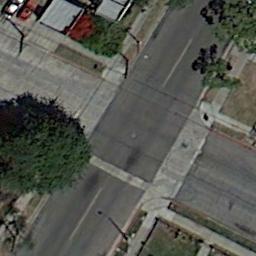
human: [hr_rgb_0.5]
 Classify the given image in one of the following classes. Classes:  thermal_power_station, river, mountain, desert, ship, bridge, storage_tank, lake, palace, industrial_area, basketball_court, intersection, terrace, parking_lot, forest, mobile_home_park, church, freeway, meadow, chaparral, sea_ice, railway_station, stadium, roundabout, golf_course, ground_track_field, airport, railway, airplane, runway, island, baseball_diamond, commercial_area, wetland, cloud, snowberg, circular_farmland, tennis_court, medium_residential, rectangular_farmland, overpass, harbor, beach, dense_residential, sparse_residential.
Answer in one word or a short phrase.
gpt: intersection